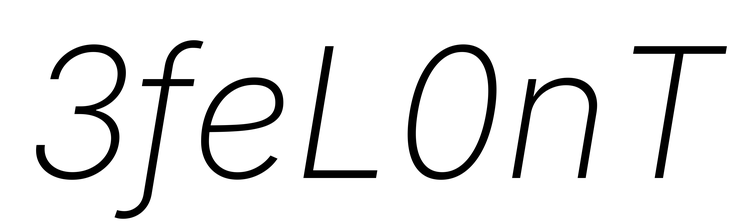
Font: Inter-Italic_ExtraLight_Italic